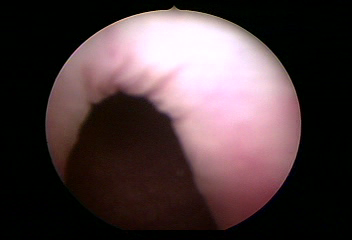
Modality: WLC
Class: Normal mucosa
Bladder cancer association: No